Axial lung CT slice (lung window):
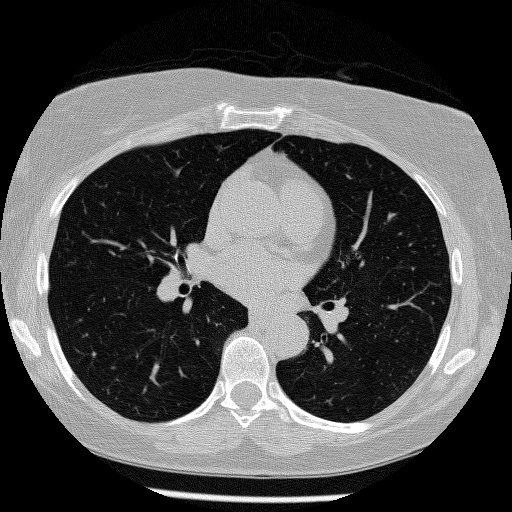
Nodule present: no